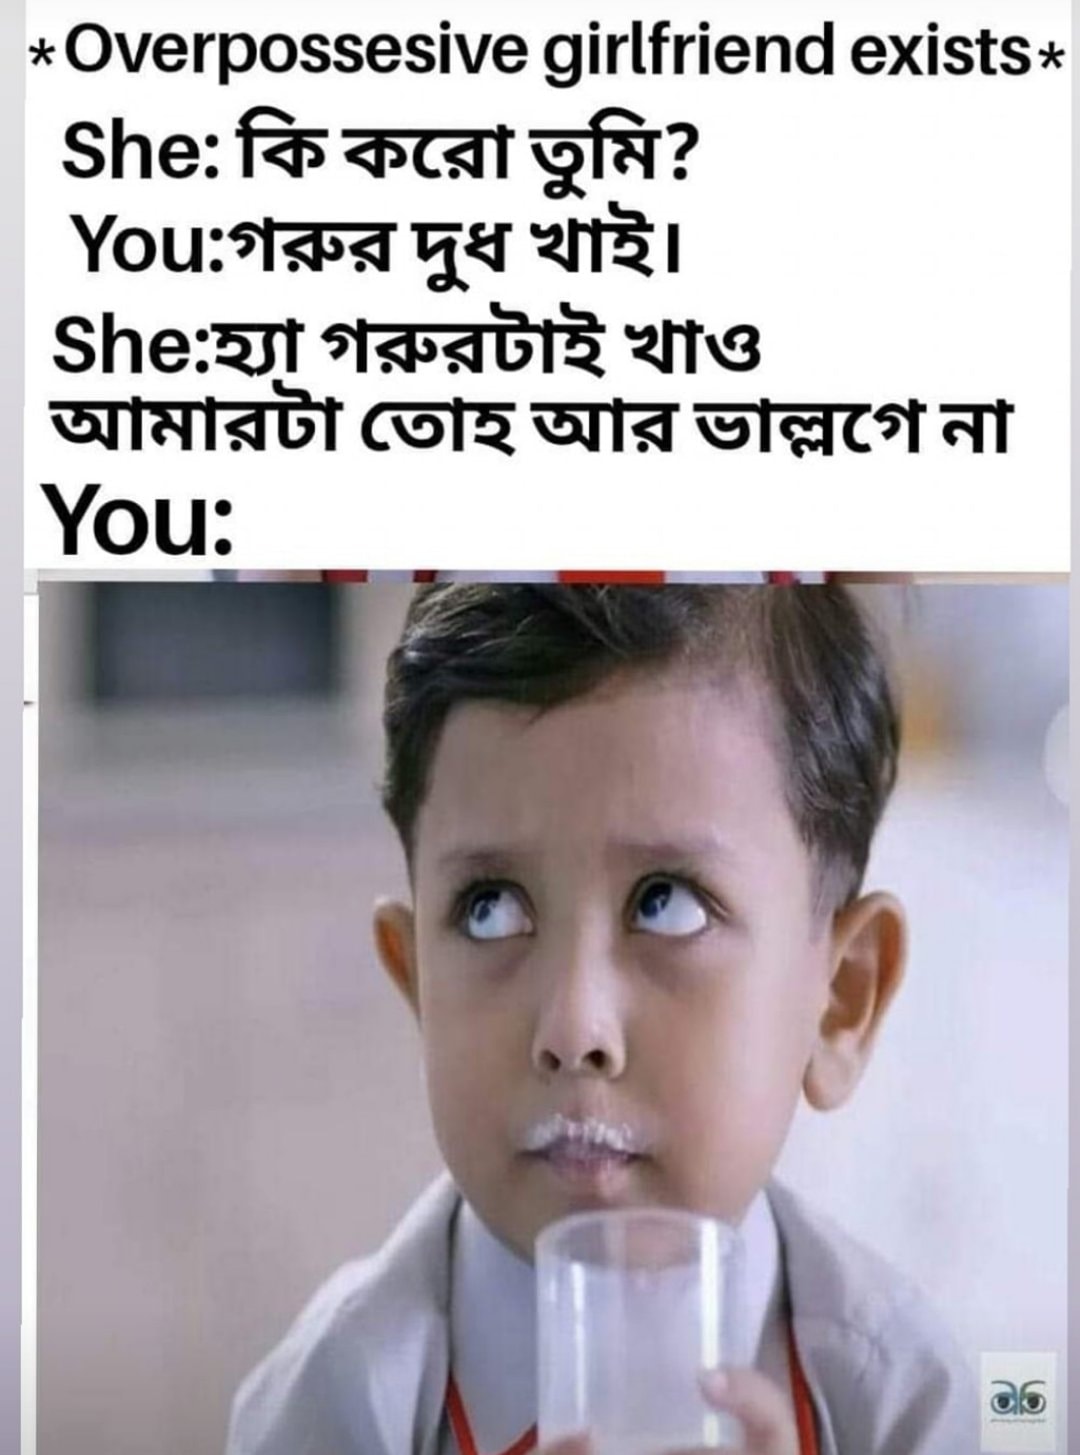
Text: *Overpossesive girlfriend exists*   She: কি করো তুমি ?  You: গরুর দুধ খাই   She: হ্যাঁ গরুরটাই খাও   আমারটা তোহ আর ভাল্লগেনা   You:
Label: Hate
Hate category: Personal Offence
Targeted group: Individual